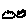
Label: cloud